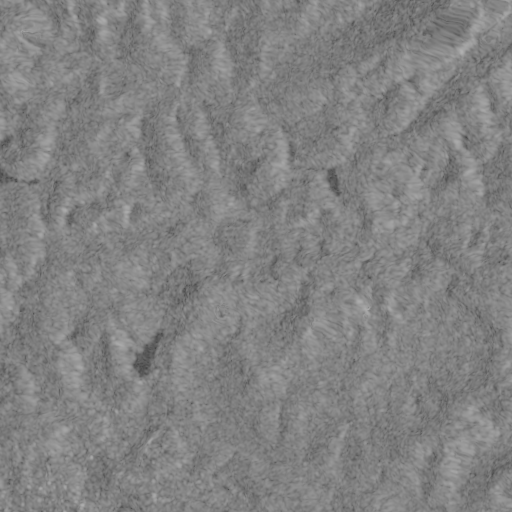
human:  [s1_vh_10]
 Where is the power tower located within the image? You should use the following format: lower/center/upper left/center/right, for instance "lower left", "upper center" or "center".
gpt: The power tower is located in the lower of the image.
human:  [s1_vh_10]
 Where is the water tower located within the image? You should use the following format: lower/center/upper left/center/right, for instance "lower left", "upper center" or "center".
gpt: The water tower is located in the lower left of the image.
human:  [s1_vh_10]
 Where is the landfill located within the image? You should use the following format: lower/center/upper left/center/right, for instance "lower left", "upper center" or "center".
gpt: There is no landfill in the image.

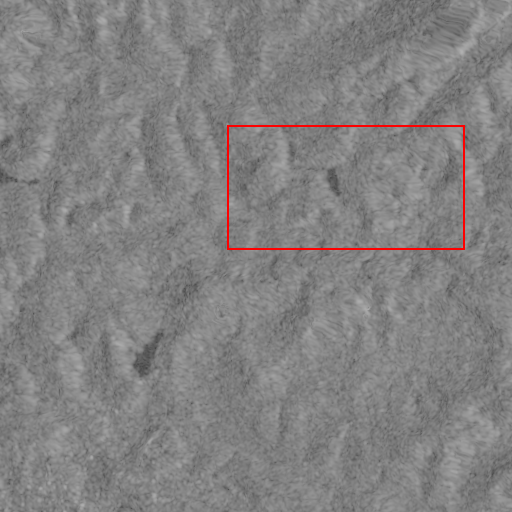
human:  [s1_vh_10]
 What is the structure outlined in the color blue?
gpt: There is no blue outline.
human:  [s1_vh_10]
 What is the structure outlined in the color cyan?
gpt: There is no structure outlined in cyan.